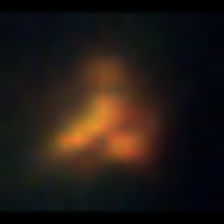
Taxon: Unknown_detritus
Group: Unknown